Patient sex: M
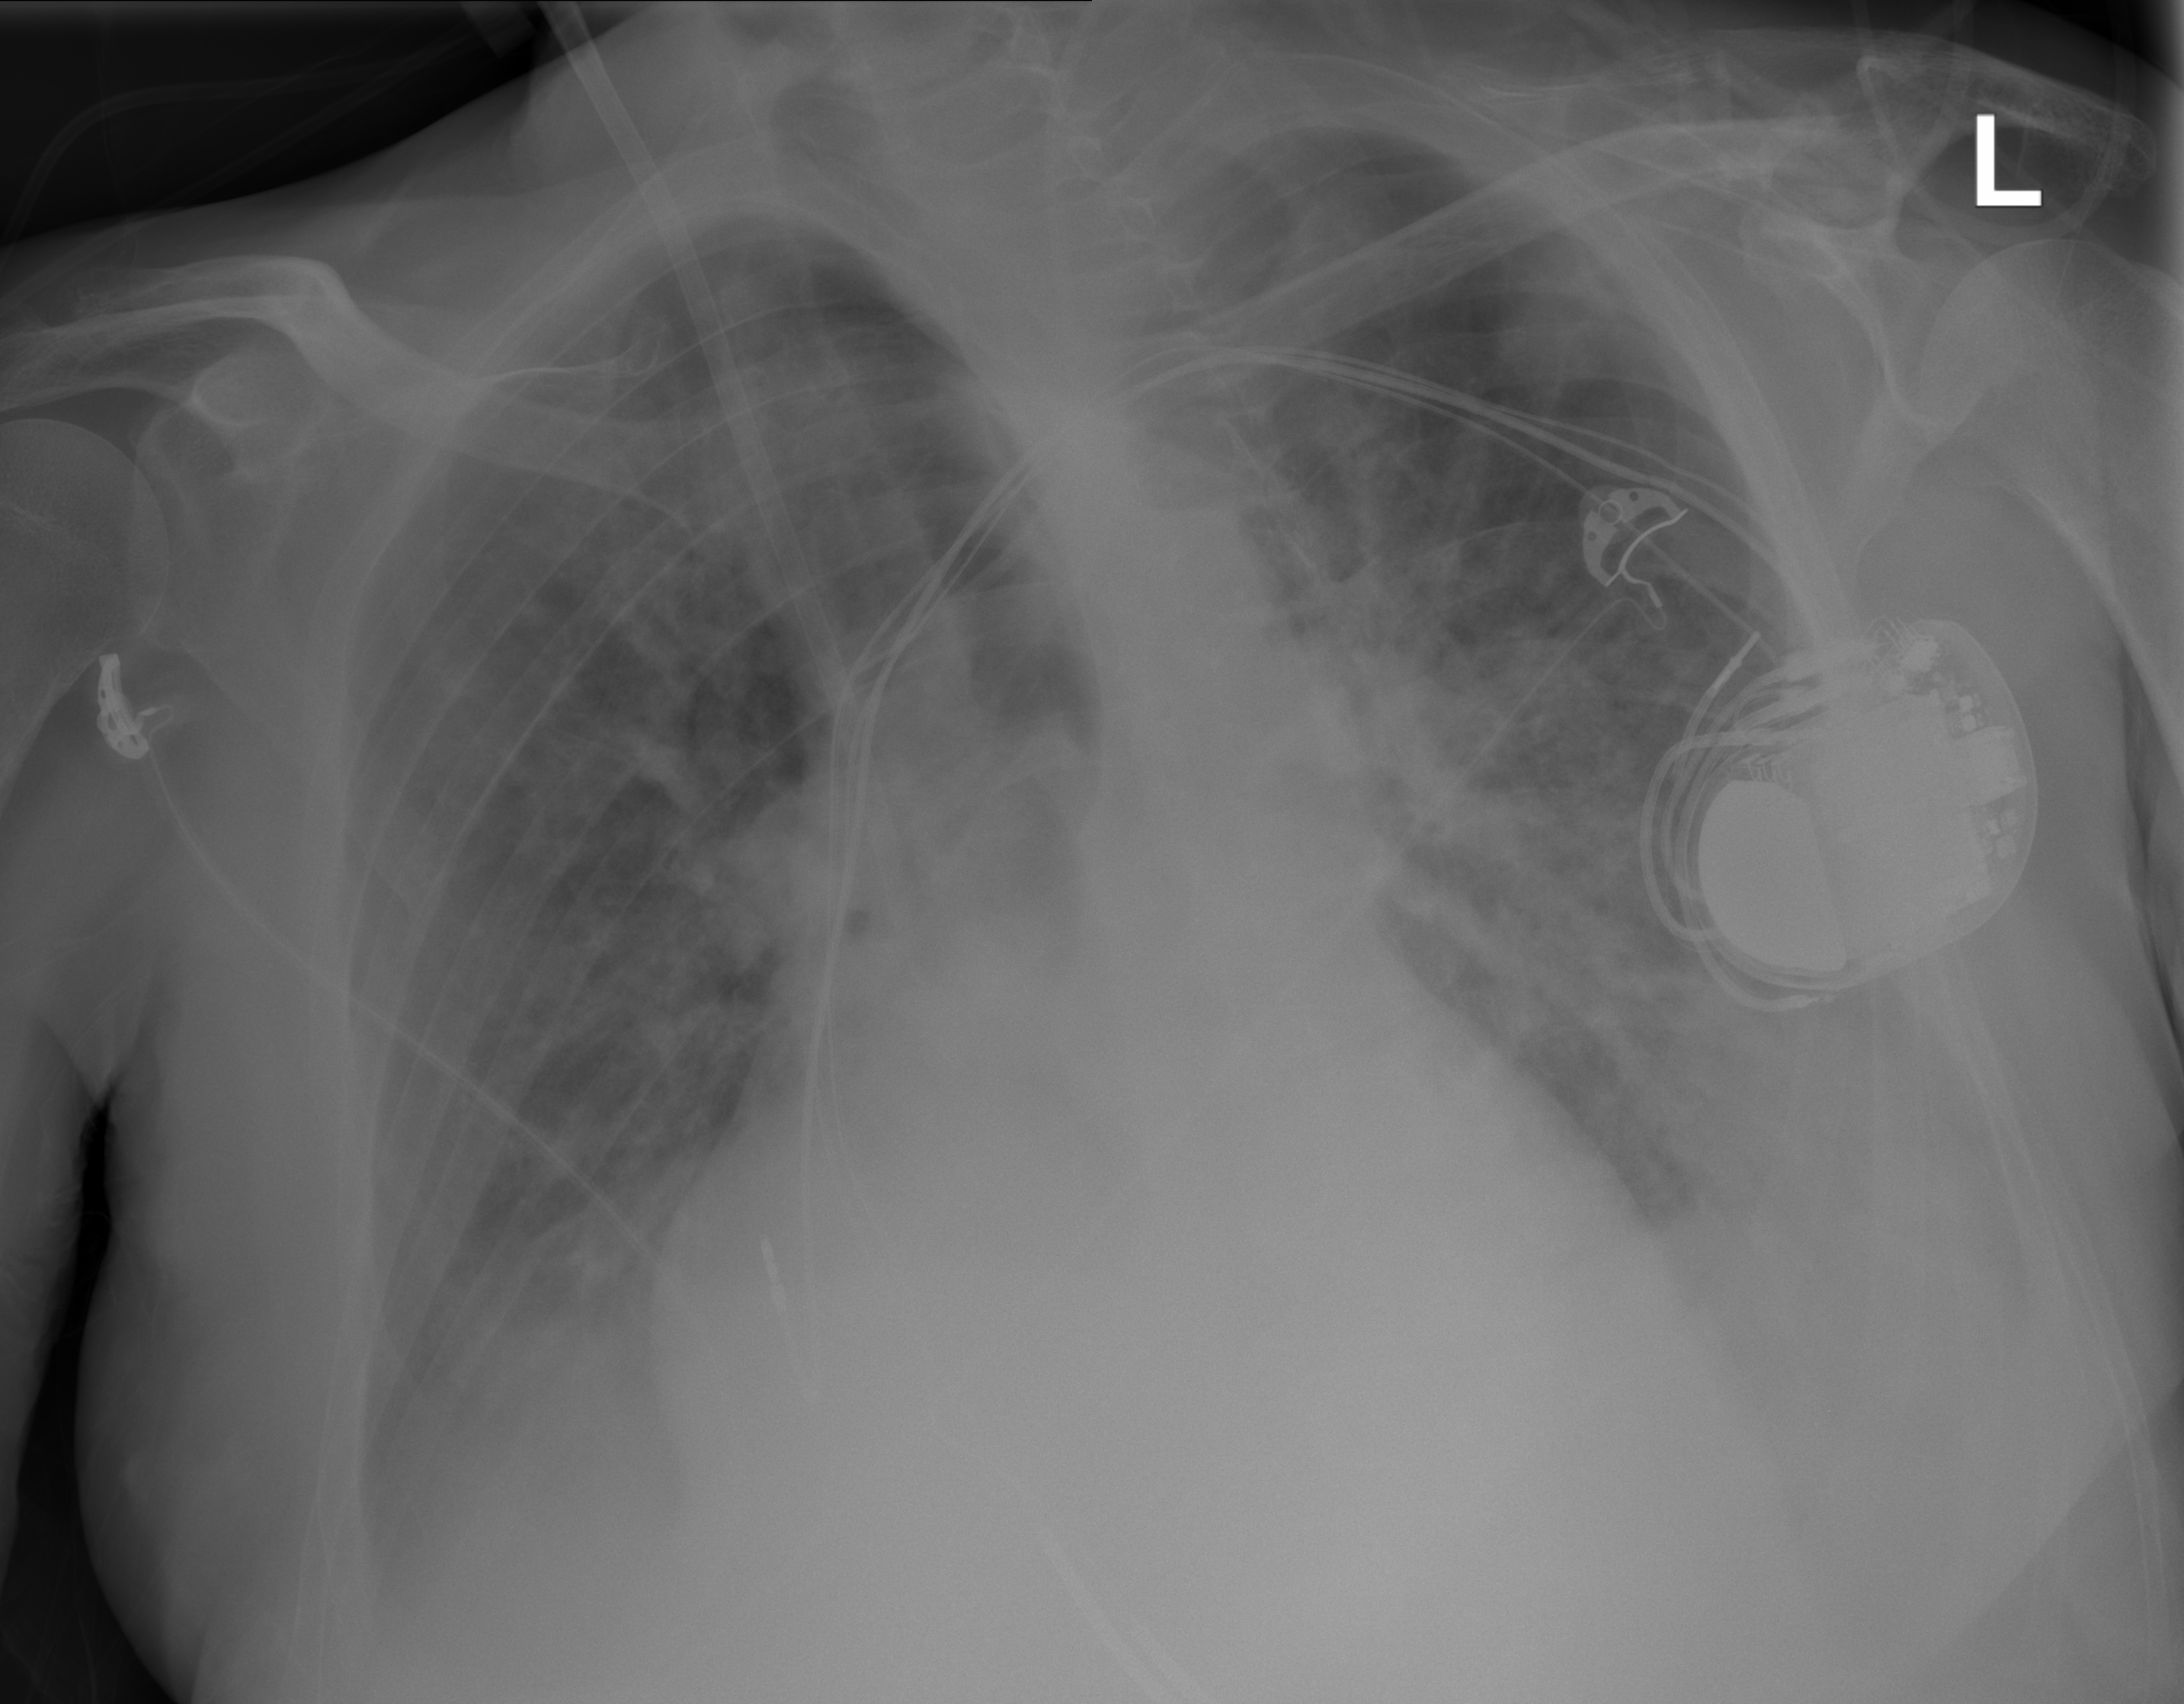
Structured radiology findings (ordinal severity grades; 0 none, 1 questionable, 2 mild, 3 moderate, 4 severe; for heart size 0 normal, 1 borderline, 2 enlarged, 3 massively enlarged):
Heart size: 3
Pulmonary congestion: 2
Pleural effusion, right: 2
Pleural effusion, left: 3
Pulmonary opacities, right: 2
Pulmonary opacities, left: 2
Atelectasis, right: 2
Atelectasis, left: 2